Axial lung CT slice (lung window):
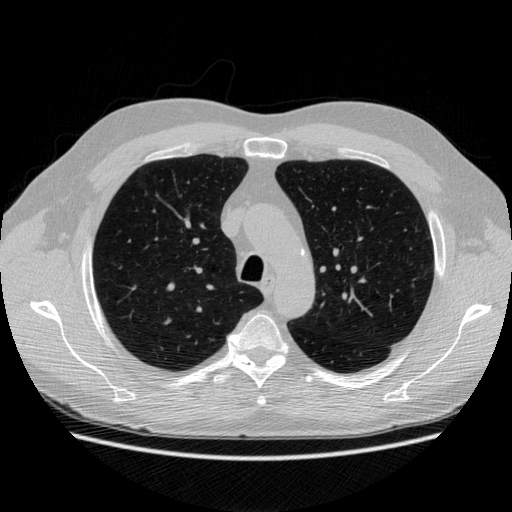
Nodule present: no